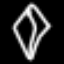
Label: diamond